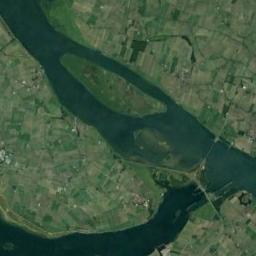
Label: river